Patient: sex M, age 74
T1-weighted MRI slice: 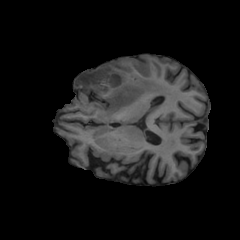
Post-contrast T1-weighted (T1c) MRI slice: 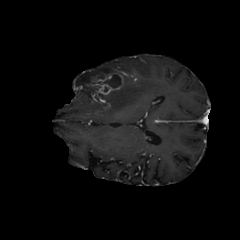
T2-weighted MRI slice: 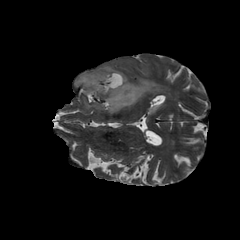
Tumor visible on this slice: yes
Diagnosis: Glioblastoma, IDH-wildtype
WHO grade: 4